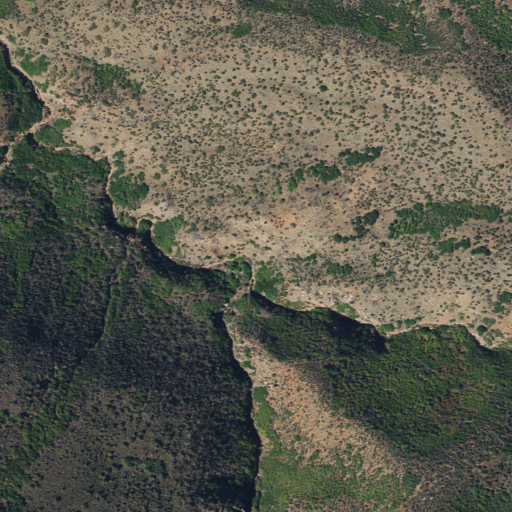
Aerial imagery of valley in Utah named Mason Draw containing only shrub